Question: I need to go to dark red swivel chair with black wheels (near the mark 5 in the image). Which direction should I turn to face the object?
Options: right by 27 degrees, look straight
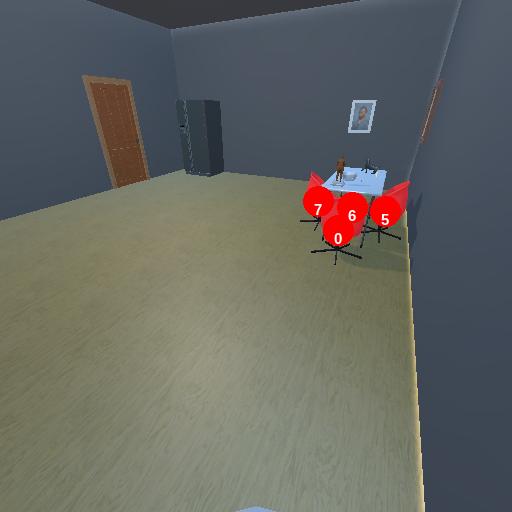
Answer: right by 27 degrees